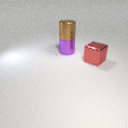
large purple metal cylinder to the left of large red metal cube